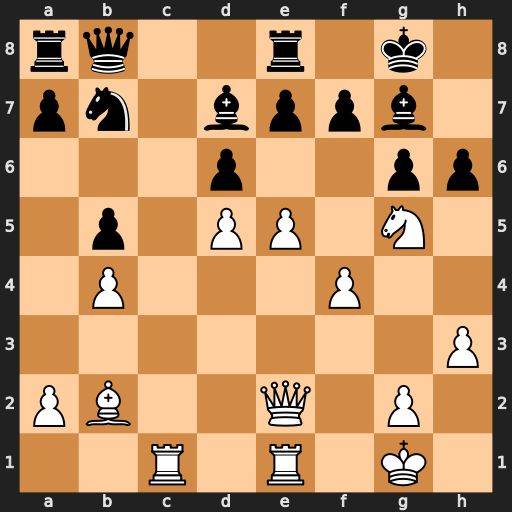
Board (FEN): rq2r1k1/pn1bppb1/3p2pp/1p1PP1N1/1P3P2/7P/PB2Q1P1/2R1R1K1
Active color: w
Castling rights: -
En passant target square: -
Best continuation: e6 hxg5 exd7 Rd8 Bxg7